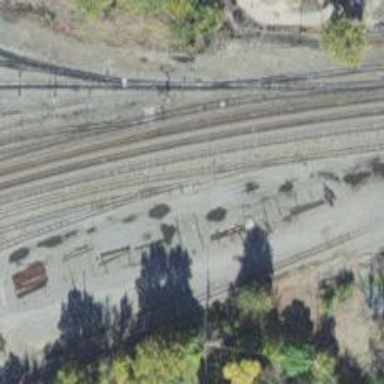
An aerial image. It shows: Railway yard.